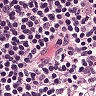
Metastatic tissue present: no